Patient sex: M
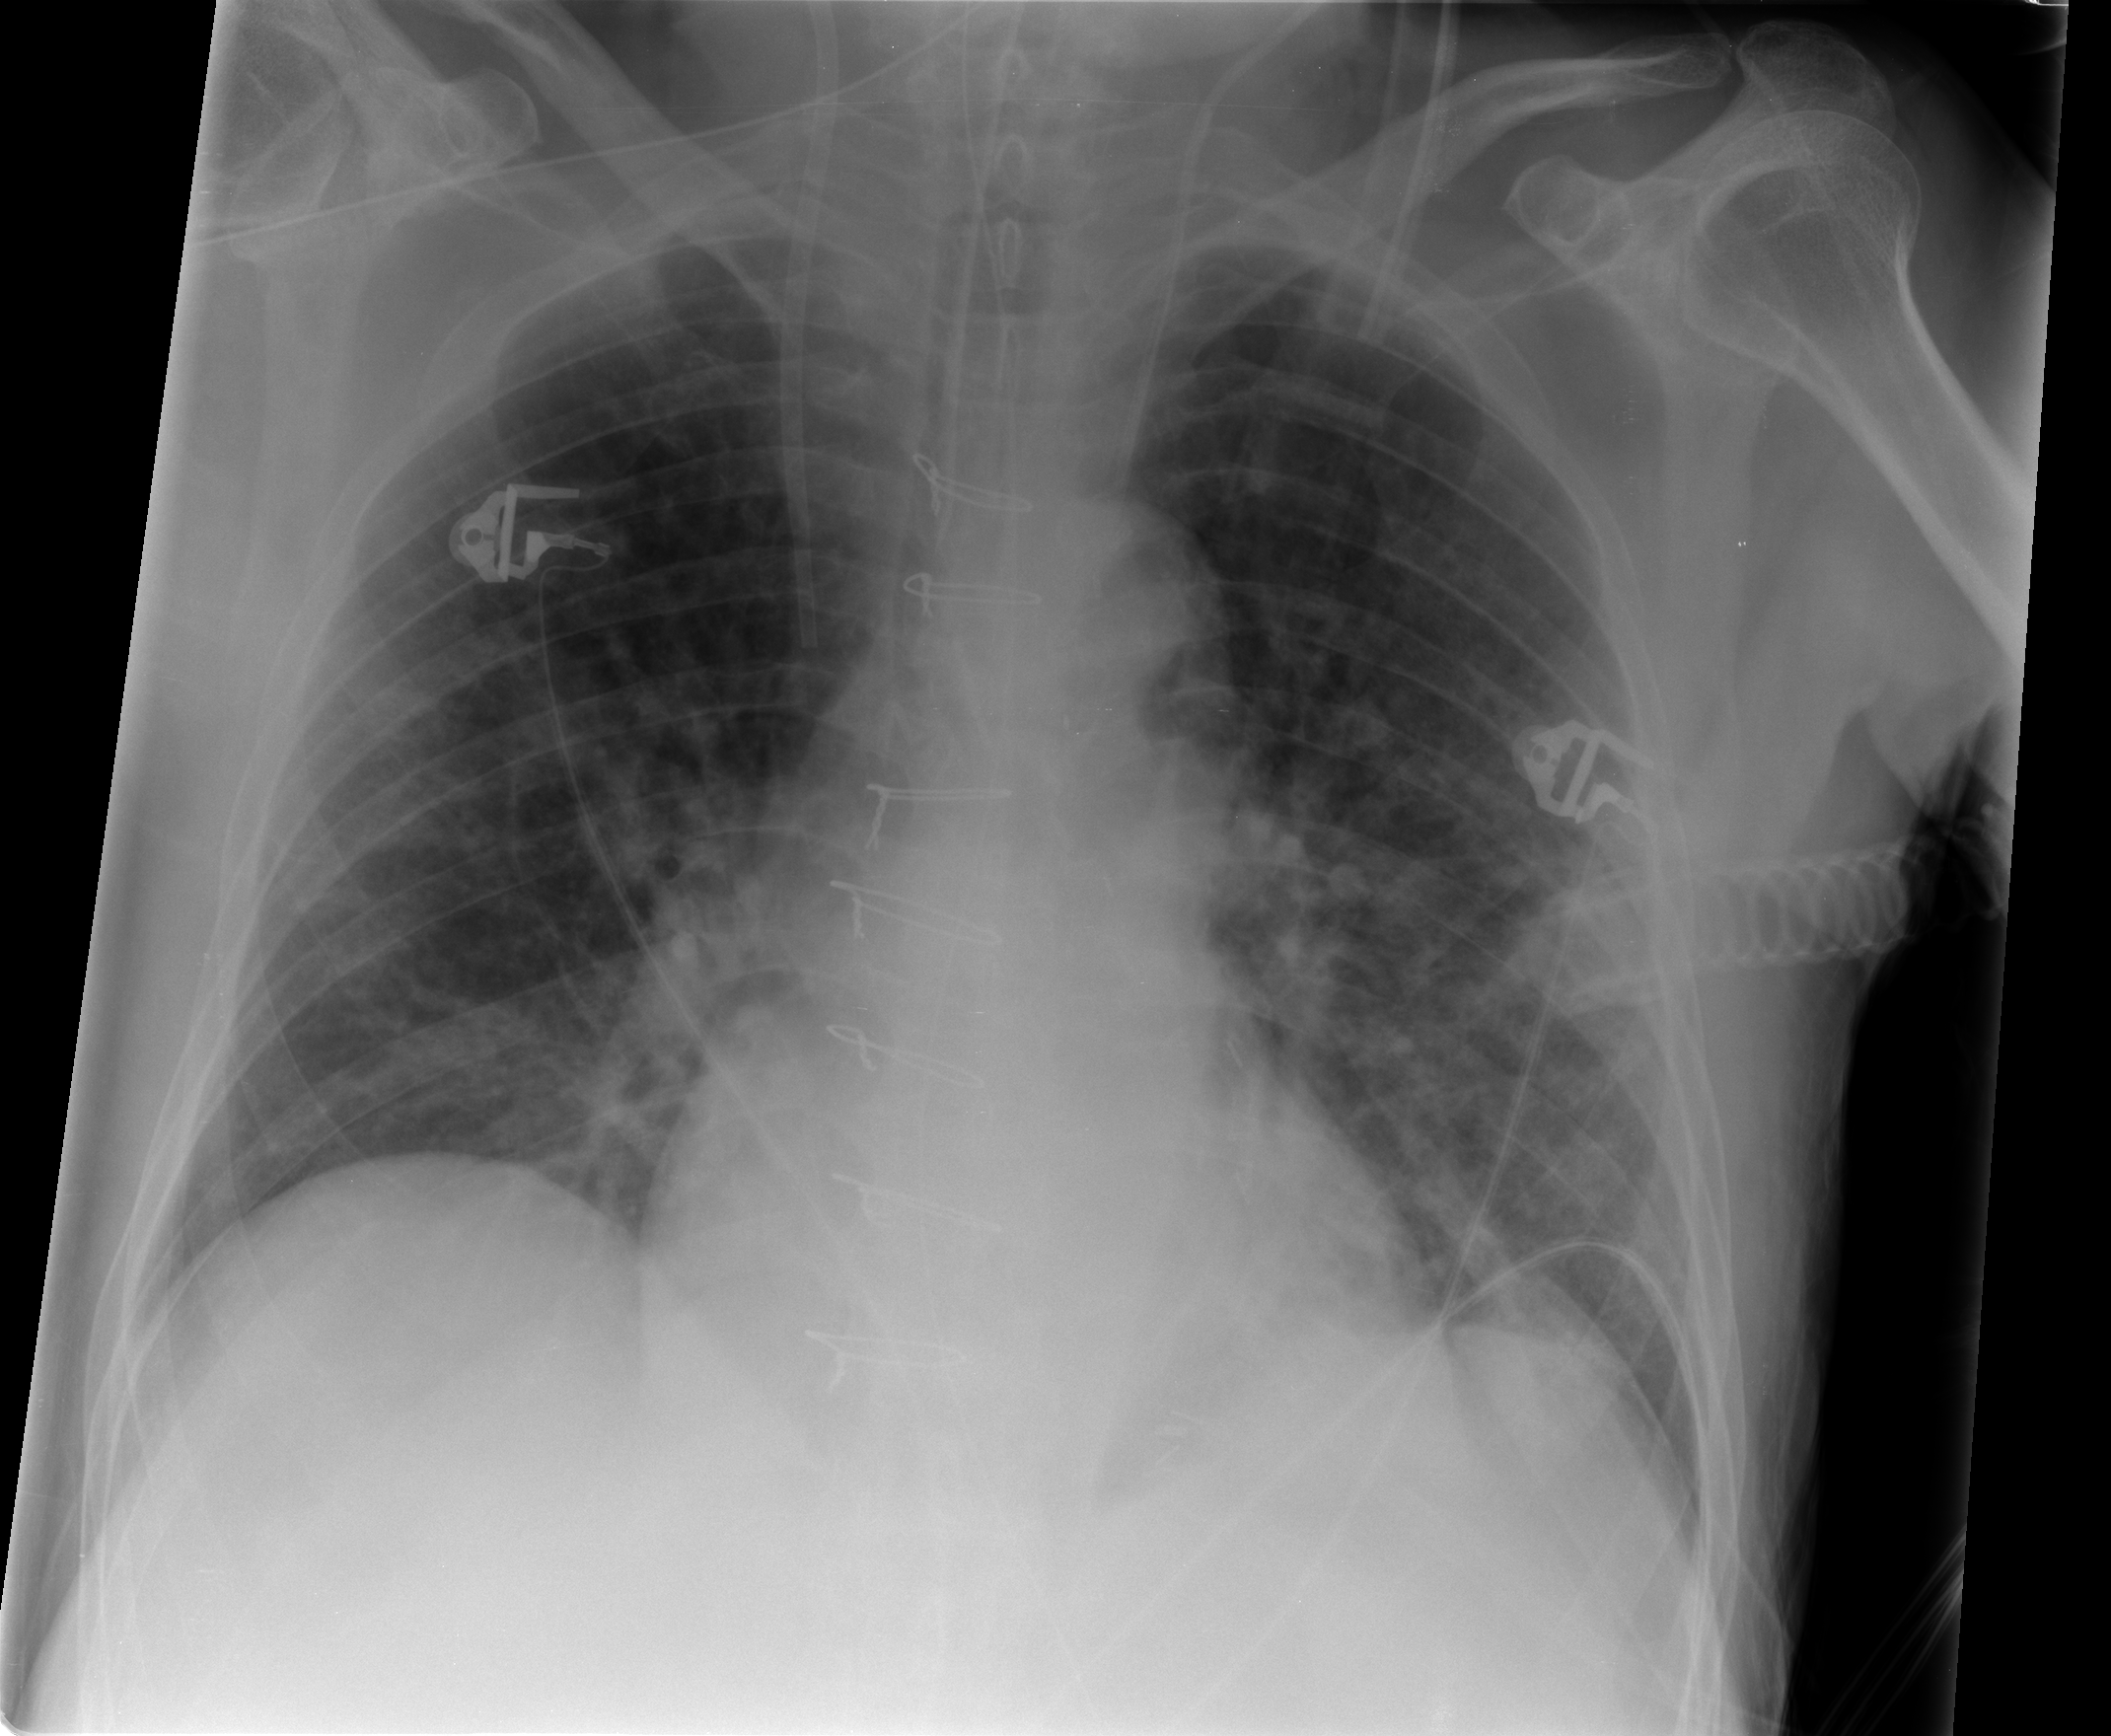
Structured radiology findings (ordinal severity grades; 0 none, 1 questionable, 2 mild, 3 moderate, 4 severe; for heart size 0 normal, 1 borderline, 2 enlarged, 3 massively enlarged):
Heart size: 0
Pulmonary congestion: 1
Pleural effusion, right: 0
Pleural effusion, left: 0
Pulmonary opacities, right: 2
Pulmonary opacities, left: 2
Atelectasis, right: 1
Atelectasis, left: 2